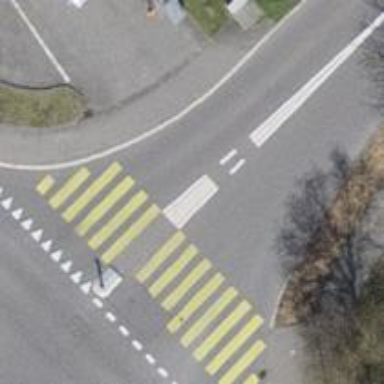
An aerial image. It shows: Zebra crossing on footway.